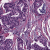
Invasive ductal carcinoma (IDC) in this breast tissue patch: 1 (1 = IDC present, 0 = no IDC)